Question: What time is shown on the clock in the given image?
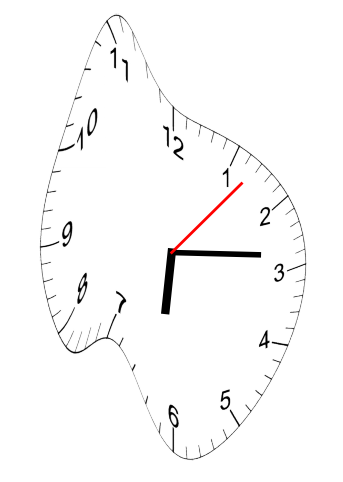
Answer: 06:14:07